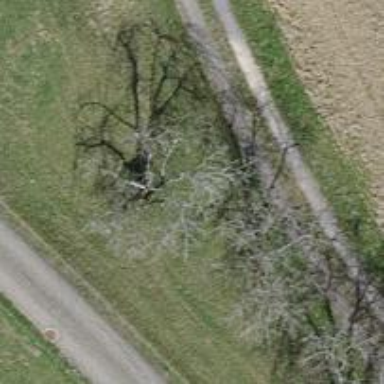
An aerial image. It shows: Beautiful tree in nature.